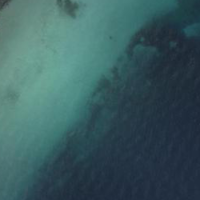
EUNIS habitat code: 14
Species observed at this site:
Prunus spinosa